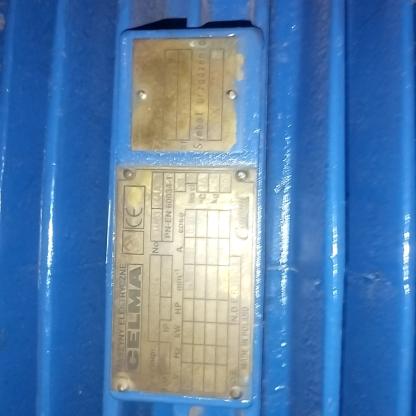
Klasa: tabliczka-znamionowa